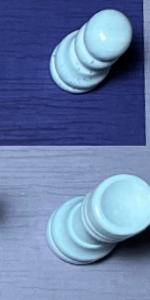
Label: Rook_White